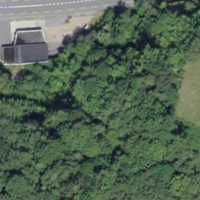
EUNIS habitat code: 41
Species observed at this site:
Podiceps cristatus
Fulica atra
Anas platyrhynchos
Passer domesticus
Sylvia atricapilla
Passer montanus
Chroicocephalus ridibundus
Phalacrocorax carbo
Larus michahellis
Hirundo rustica
Milvus migrans
Milvus milvus
Pica pica
Phoenicurus ochruros
Columba livia
Delichon urbicum